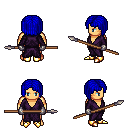
a pixel art fantasy rpg character, male body template, human, tanned skin, purple robe, metal pants, blue pageboy hairstyle, metal gloves, gold boots, spear, four views (front, back, left, right), 2x2 character sprite sheet, small pixel art, hard edges, no anti-aliasing